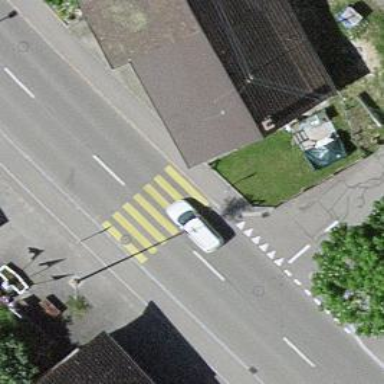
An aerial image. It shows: Zebra crossing on the road.